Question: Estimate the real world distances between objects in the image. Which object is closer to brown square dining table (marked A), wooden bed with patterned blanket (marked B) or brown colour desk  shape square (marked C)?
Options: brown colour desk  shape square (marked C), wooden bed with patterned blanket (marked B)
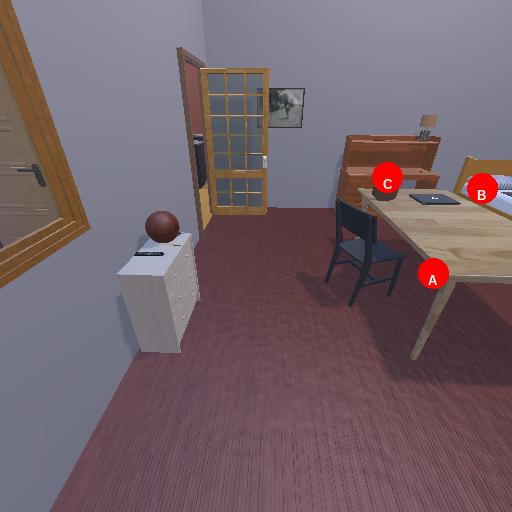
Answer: brown colour desk  shape square (marked C)